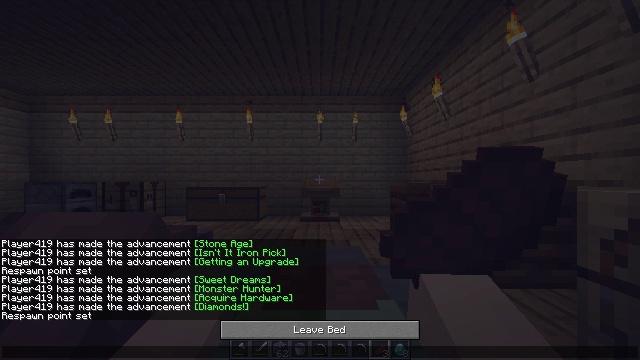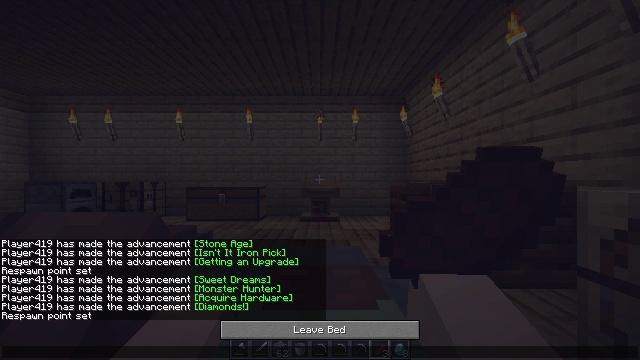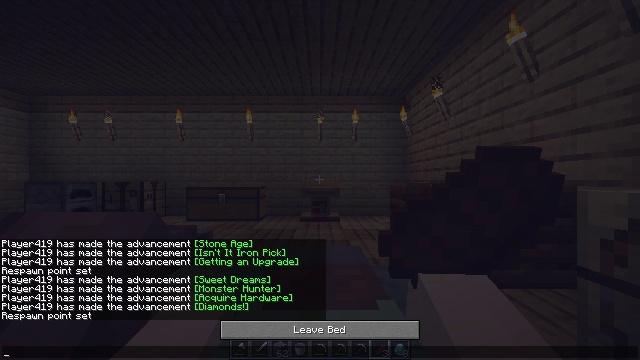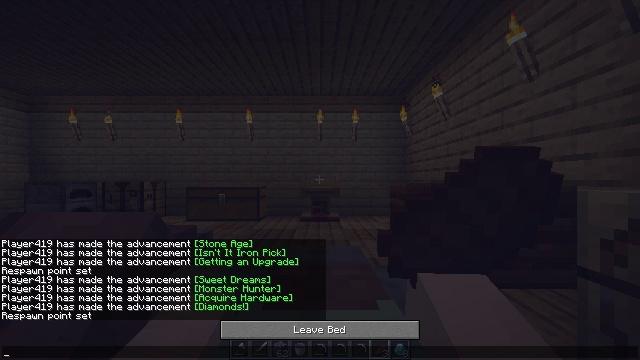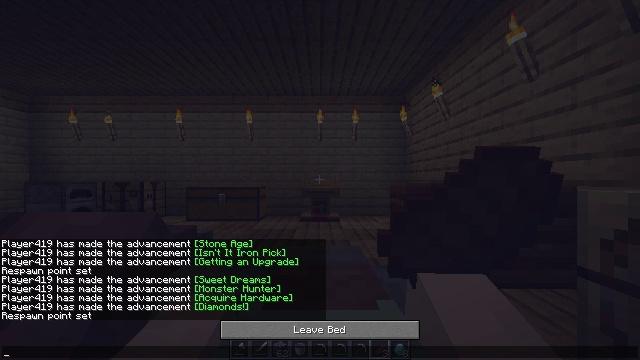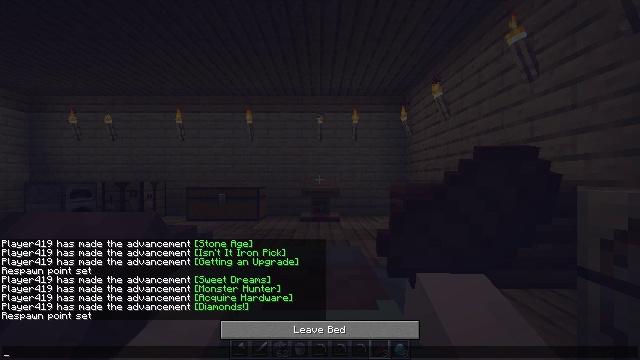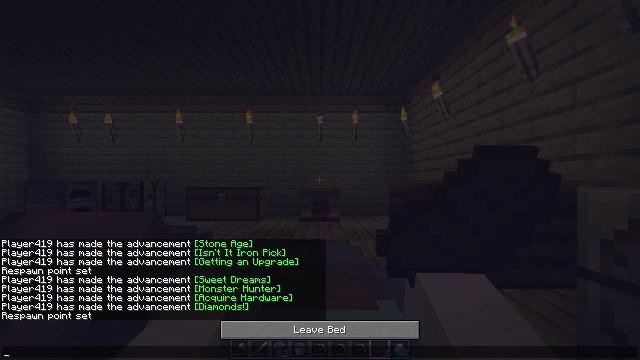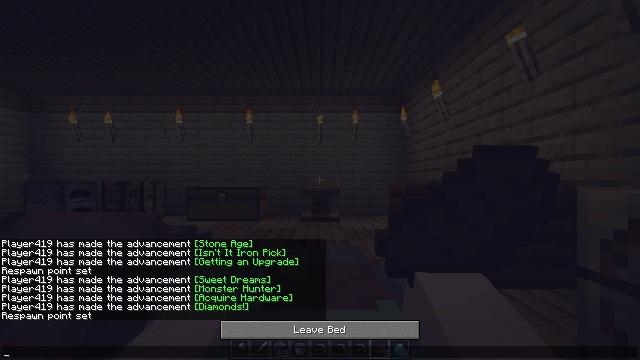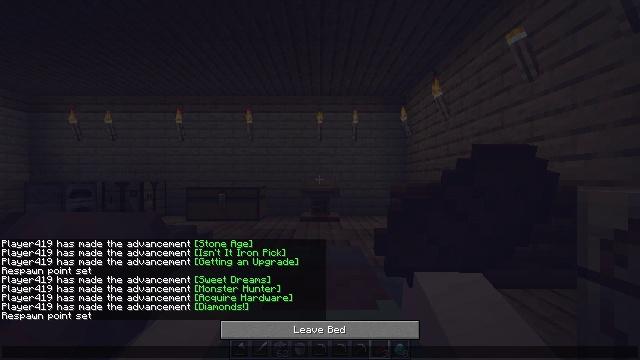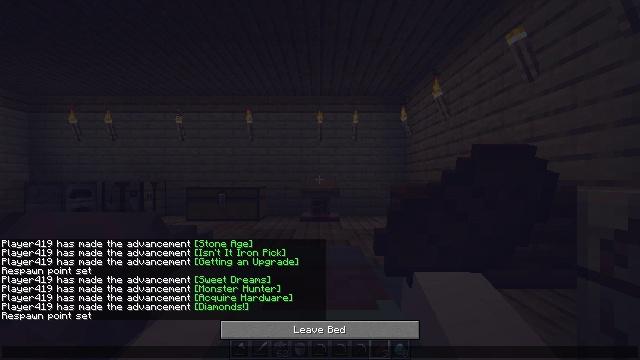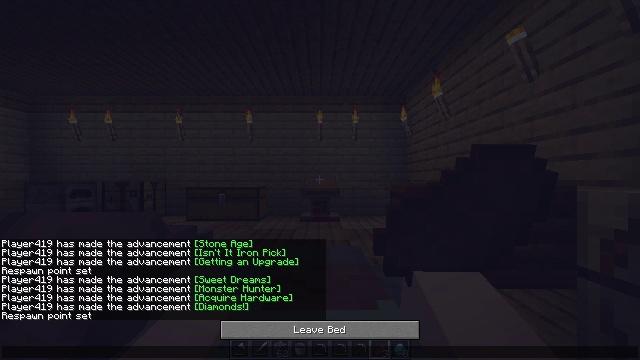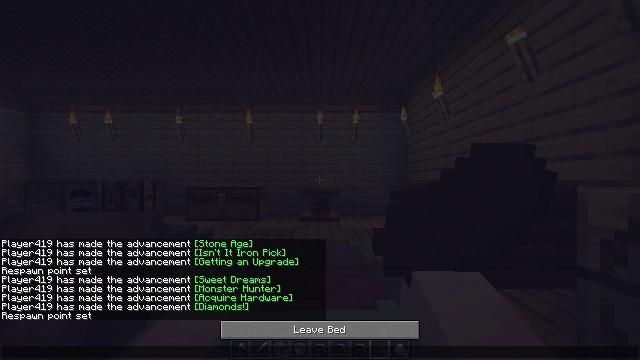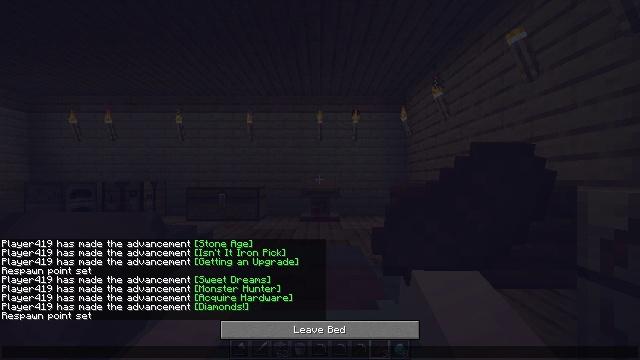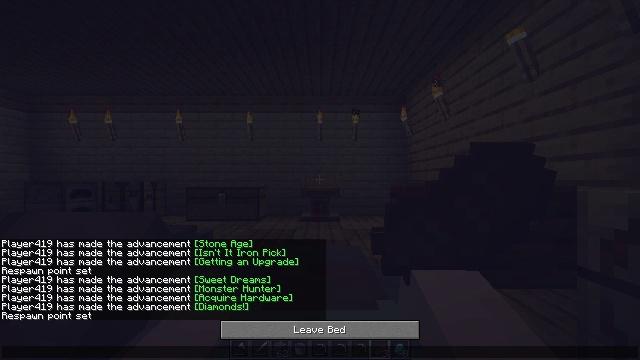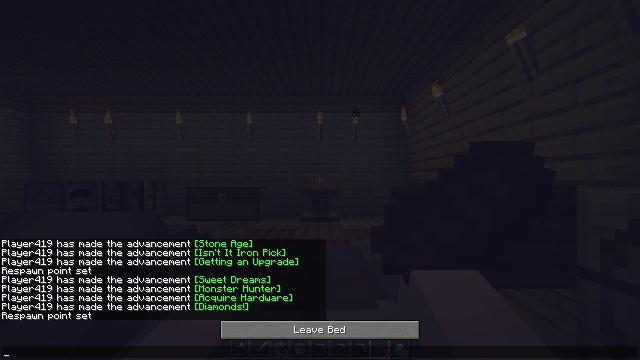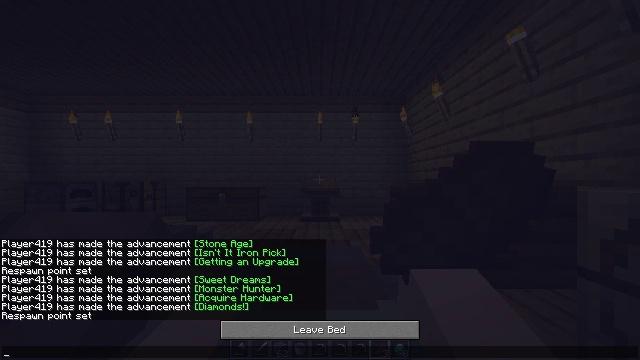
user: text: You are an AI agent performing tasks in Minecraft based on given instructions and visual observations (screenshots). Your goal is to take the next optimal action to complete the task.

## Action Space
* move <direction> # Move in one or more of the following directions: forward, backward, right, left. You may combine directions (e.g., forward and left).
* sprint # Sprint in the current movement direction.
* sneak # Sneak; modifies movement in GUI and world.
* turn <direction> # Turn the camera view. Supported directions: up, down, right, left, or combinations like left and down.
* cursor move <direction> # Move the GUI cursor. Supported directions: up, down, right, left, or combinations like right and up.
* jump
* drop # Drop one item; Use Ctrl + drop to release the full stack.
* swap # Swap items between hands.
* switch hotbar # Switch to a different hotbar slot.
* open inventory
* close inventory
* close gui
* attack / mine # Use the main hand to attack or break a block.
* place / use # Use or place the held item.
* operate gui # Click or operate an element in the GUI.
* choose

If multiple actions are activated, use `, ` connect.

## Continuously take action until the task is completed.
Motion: motion action
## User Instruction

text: Drop a cooked beef.
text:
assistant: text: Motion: no_op
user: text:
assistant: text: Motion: no_op
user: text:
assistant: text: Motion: no_op
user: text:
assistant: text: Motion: no_op
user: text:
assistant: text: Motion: no_op
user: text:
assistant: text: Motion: no_op
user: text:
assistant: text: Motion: no_op
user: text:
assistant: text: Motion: no_op
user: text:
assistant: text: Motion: no_op
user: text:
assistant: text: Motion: no_op
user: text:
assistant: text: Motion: no_op
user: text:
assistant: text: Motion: no_op
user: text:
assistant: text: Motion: no_op
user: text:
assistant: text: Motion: no_op
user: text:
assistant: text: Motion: no_op
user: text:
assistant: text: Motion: no_op
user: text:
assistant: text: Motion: no_op
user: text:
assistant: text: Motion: no_op
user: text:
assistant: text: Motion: no_op
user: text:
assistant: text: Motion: close gui
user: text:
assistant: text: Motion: no_op
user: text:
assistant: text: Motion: no_op
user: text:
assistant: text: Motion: no_op
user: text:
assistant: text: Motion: no_op
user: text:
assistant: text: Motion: no_op
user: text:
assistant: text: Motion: no_op
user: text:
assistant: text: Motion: no_op
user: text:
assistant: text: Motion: no_op
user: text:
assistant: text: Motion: no_op
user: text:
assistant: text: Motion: no_op